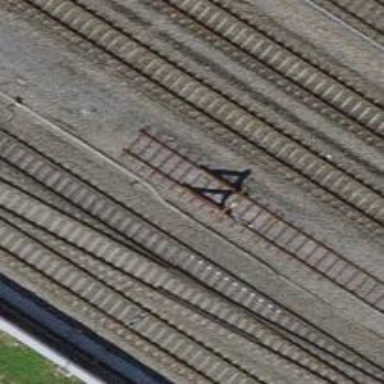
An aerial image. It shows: Single-track electrified railway siding with contact line.